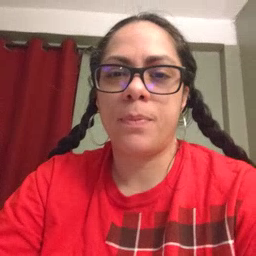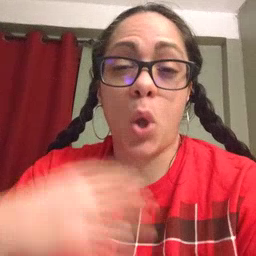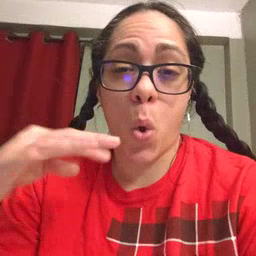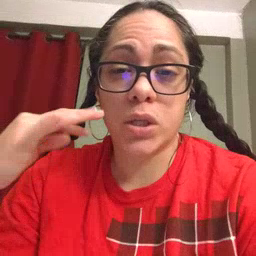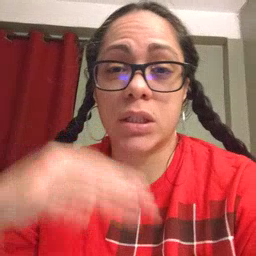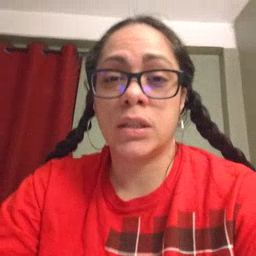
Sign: noisy